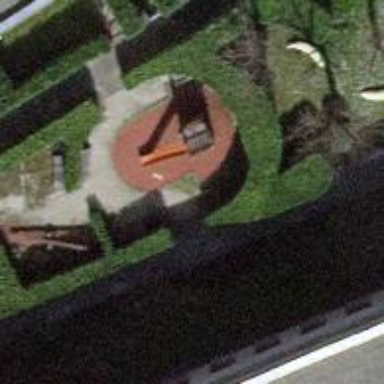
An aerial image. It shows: Concrete bench.